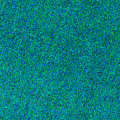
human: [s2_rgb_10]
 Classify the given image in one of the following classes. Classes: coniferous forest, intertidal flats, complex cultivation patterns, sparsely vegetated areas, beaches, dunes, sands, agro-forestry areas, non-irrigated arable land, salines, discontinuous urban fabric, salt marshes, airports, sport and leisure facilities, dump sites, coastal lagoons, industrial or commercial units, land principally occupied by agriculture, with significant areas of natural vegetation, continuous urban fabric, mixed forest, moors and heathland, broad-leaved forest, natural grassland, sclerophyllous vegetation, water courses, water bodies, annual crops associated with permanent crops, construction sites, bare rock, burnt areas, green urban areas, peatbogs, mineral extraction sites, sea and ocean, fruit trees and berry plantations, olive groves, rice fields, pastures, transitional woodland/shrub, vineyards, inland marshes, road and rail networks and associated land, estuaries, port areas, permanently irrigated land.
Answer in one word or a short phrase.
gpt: sea and ocean